Aerial crown-view tile of a tropical tree (Barro Colorado Island, Panama), acquired 20241216:
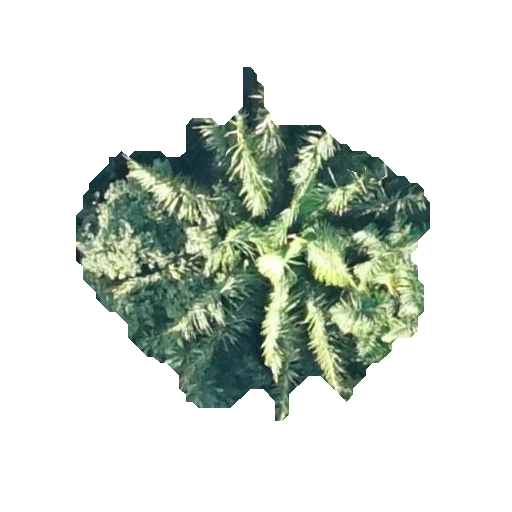
Species: Attalea butyracea
GBIF accepted scientific name: Attalea butyracea
Crown area: 111.025 m²